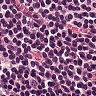
Metastatic tissue present: no